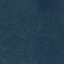
Label: Forest